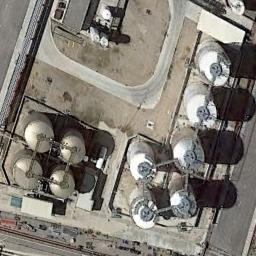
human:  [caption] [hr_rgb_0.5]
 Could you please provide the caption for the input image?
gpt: There are nine tanks of different size .

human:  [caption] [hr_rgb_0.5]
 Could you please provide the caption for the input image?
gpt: There are many storage tanks on the bare land .

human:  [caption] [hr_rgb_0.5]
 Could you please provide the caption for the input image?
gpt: There are many neatly arranged storage tanks and many pipelines in the factory .

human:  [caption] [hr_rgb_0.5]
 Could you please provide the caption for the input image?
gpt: There are many roads beside the storage tanks .

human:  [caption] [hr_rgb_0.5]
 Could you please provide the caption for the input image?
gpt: There are some storage tanks arranged neatly .